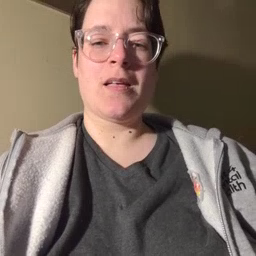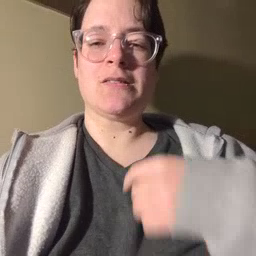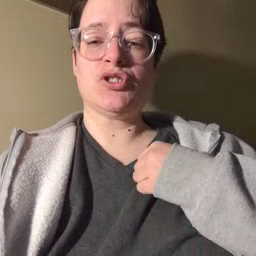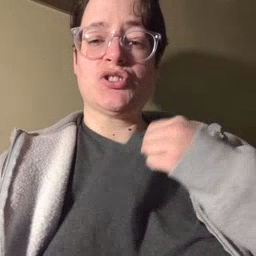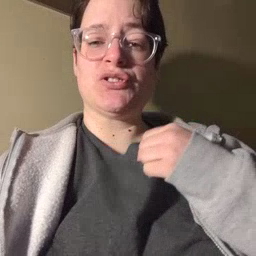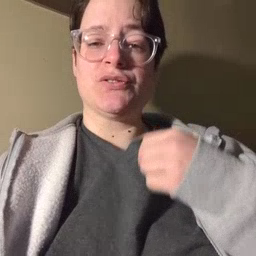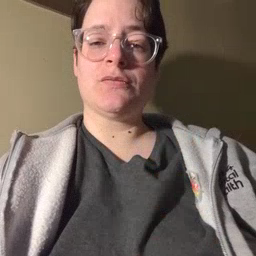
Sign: shirt